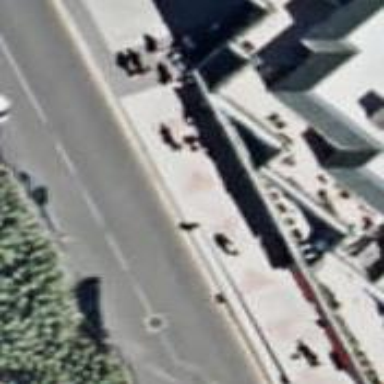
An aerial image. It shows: Café.